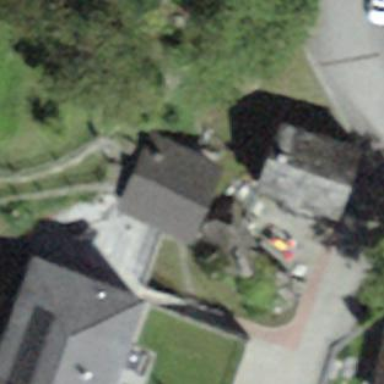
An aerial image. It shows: Detached building.